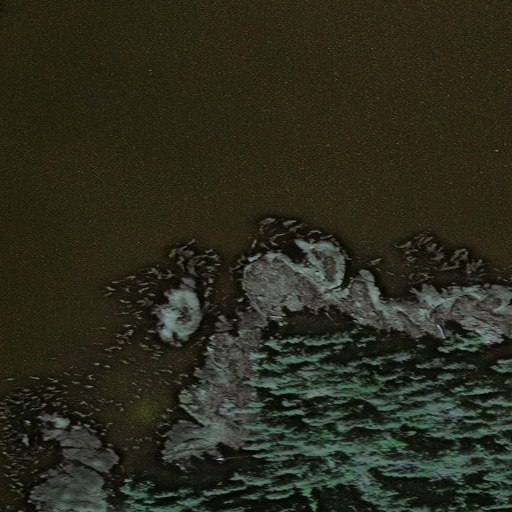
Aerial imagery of cape in Alaska named Scraggy Point containing only unknown